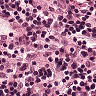
Metastatic tissue present: no